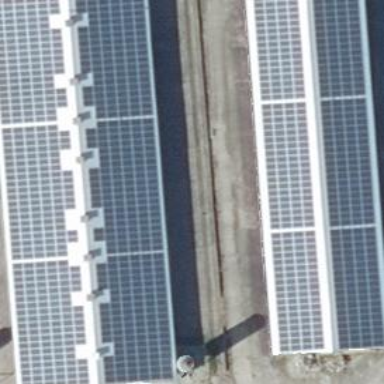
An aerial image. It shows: Building equipped with solar photovoltaic panel for generating electricity. The small installation is solar power generator.